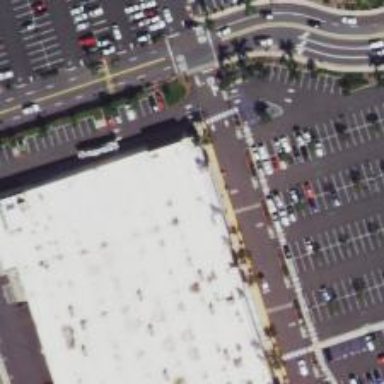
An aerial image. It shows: Supermarket.